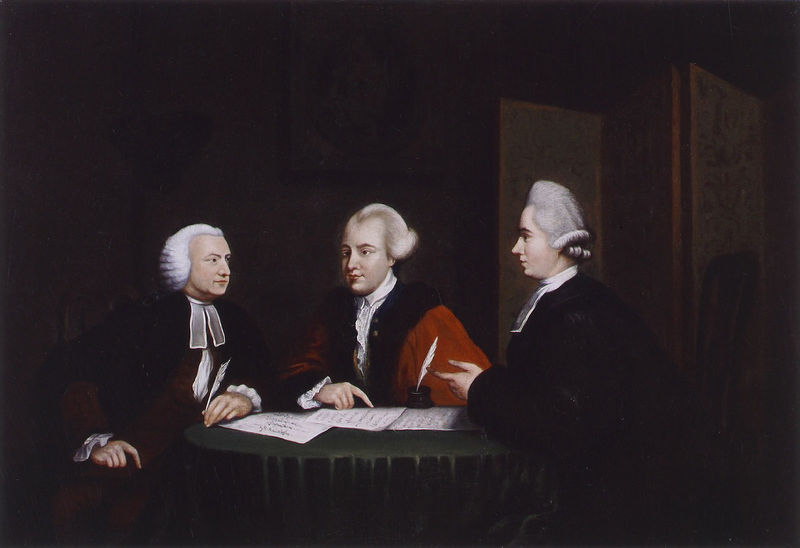
Titel: John Glynn, John Wilkes und John Horne Tooke
Künstler: Richard Houston
Institution: London, National Portrait Gallery
Schlagwörter: blätter, dunkel, feder, weiß, männer, schwarz, tisch, rot, richter, kragen, hände, tischdecke, tischtuch, gewand, haare, mantel, perücke, papier, schriften, prister, briefe, tintenfass, perücken, schriftstücke, fender